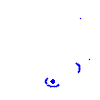
Particle: kaon